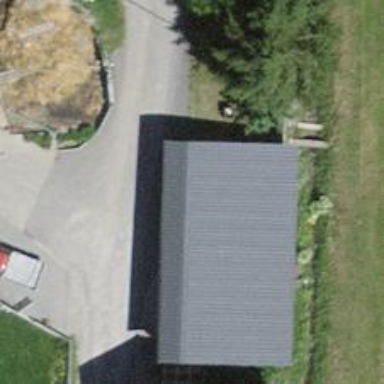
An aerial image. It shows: Farm shop.